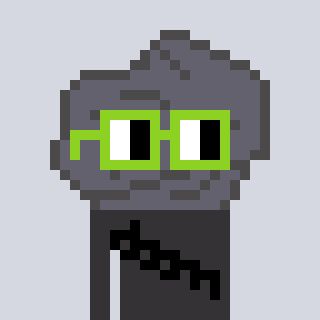
a pixel art character with square light green glasses, a rock-shaped head and a grayscale-colored body on a cool background